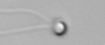
Label: flagellate